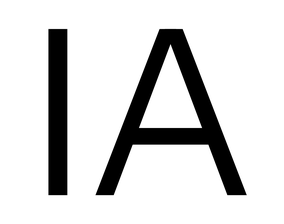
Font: InstrumentSans_Regular